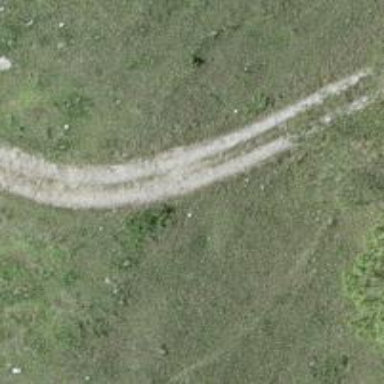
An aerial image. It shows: Gravel track with grade 2 tracktype.